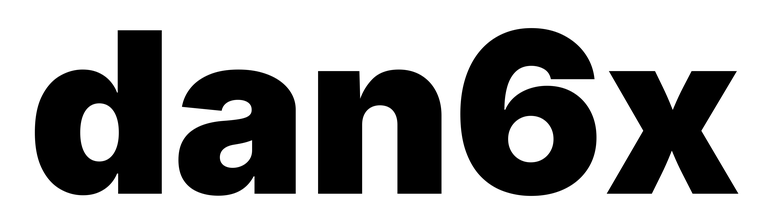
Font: Inter_Black